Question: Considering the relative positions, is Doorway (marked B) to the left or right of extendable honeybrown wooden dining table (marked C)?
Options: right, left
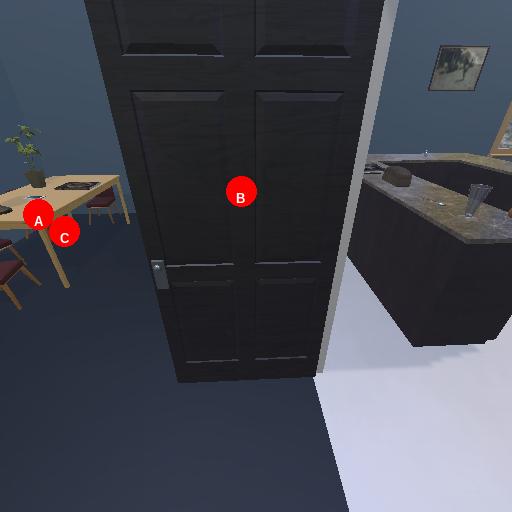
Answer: right